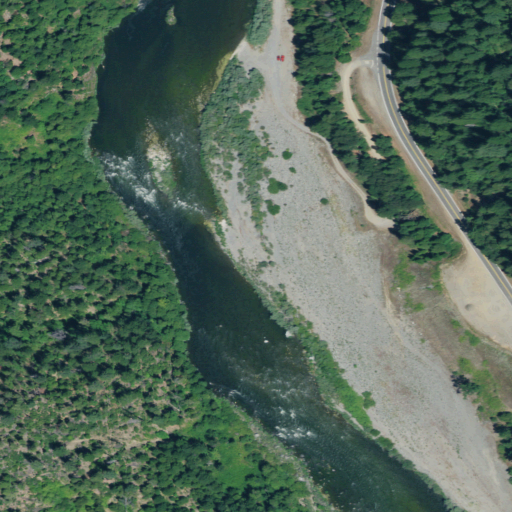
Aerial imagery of bar in California named Persido Bar containing evergreen forest, barren land, open water, mixed forest, low intensity development, open development, medium intensity development, shrub, deciduous forest, and high intensity development